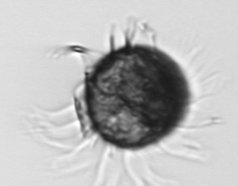
Label: Pelagostrobilidium